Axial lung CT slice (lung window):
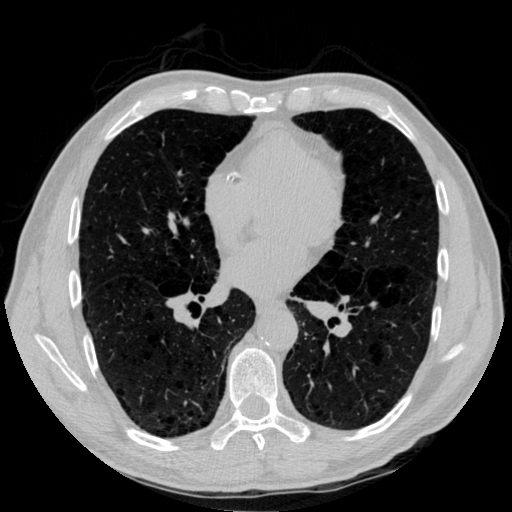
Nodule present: no